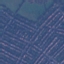
Land use / land cover: Residential